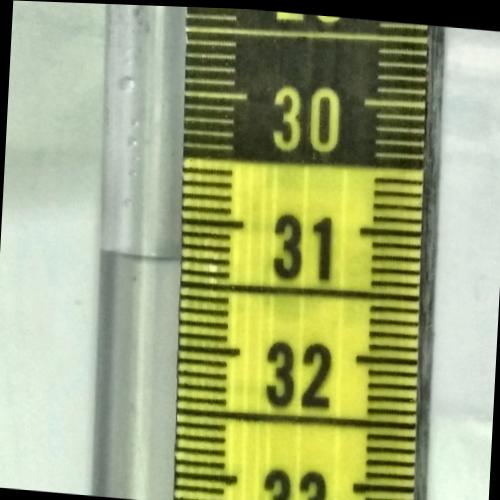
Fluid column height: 31.3 cm